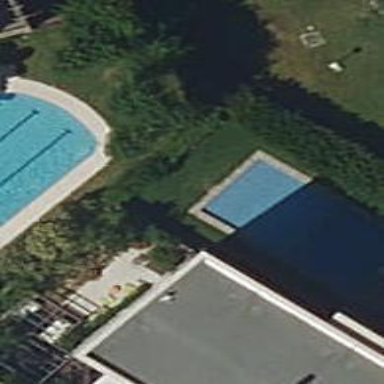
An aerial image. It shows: Swimming pool located in leisure land.